Interaction volume radius: 10 \u00c5
Interaction volume height: 30 \u00c5
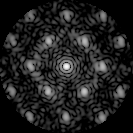
Disorder parameter: 0.4226